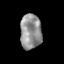
Tissue: prostate
Cell type: T cells
Senescence score: 0.2879
Nuclear area (px): 731
Mean DAPI intensity: 146.383